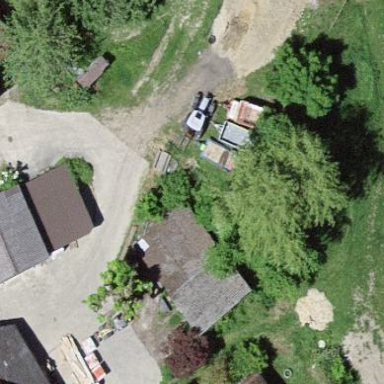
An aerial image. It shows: Garage building.